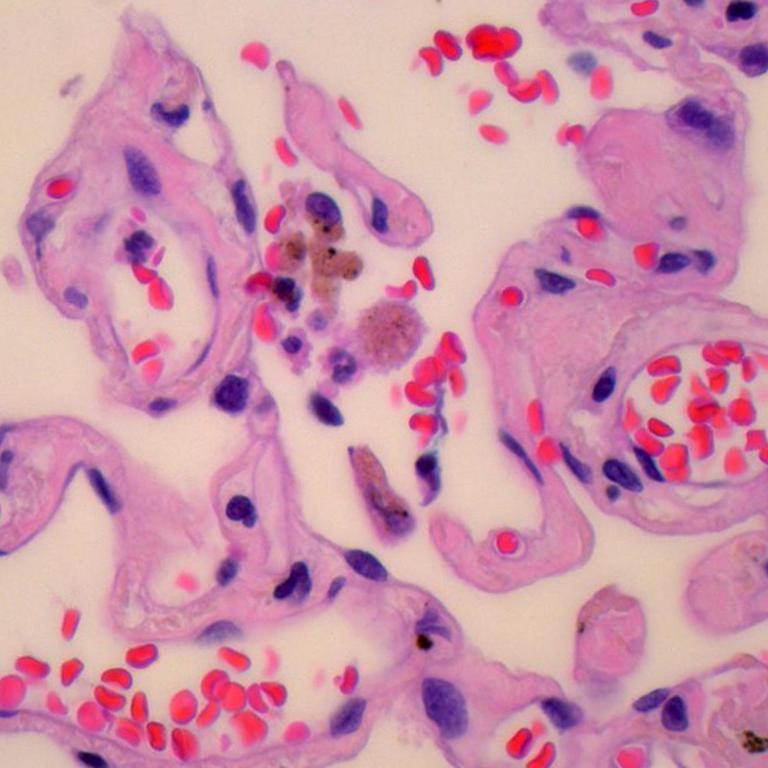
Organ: lung
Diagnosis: benign